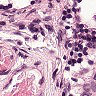
Metastatic tissue present: no